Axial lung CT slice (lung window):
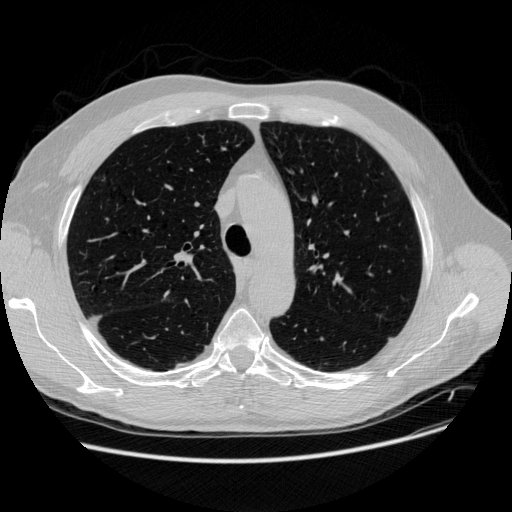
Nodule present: no